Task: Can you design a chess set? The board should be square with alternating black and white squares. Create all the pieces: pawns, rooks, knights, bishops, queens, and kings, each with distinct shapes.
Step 652:
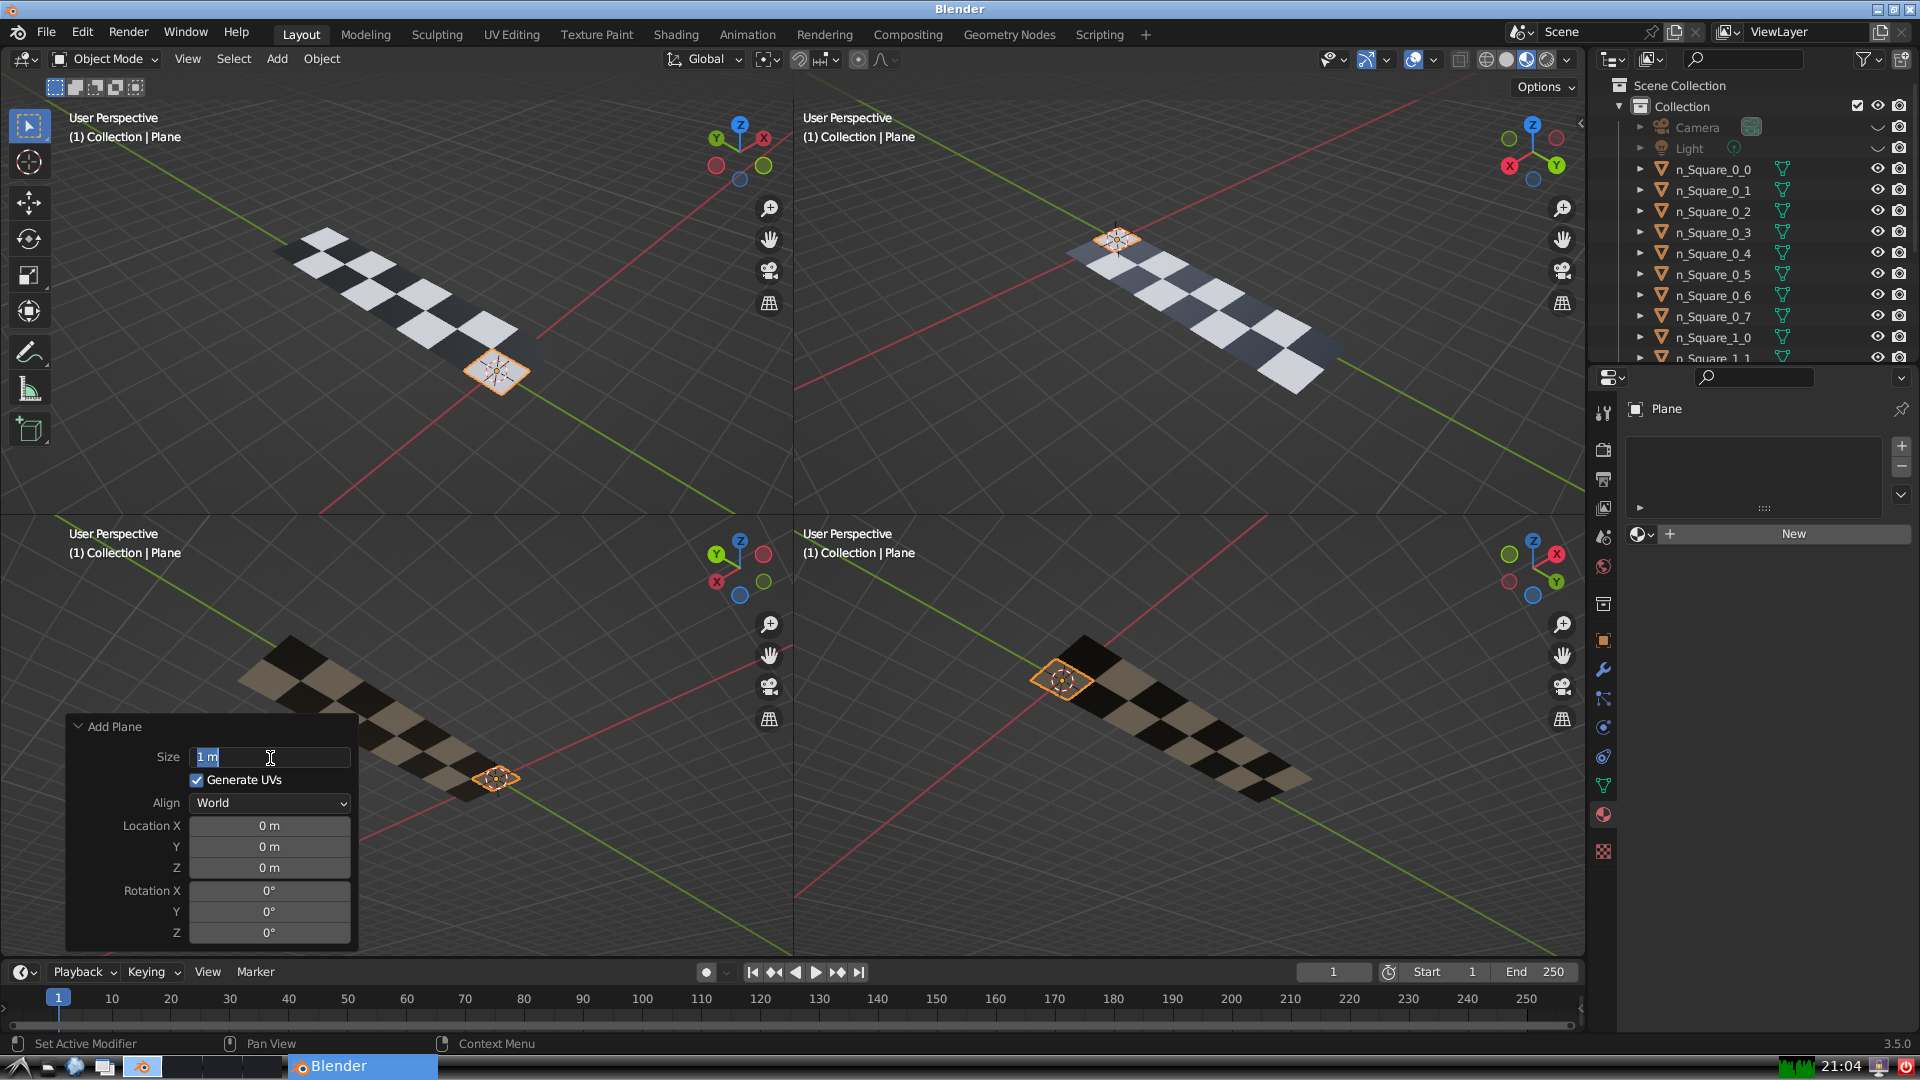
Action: input_text: 1.0